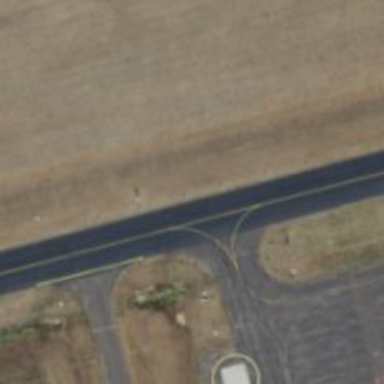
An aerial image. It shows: Image of taxiway at airport.